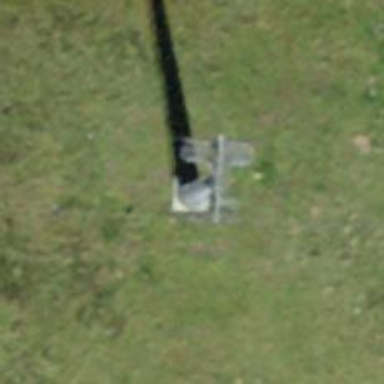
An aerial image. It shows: Pylon used for aerialway.